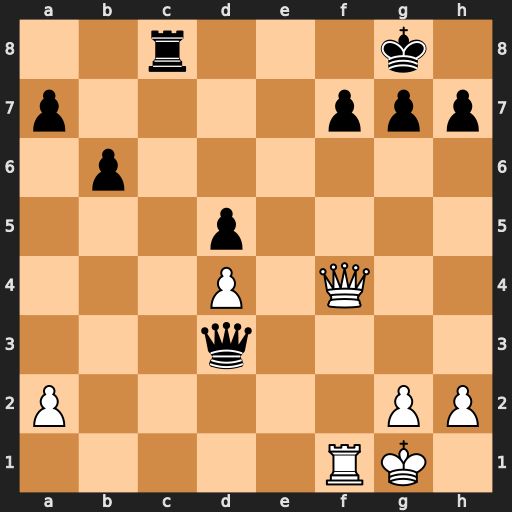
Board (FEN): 2r3k1/p4ppp/1p6/3p4/3P1Q2/3q4/P5PP/5RK1
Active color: w
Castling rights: -
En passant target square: -
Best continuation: Qxf7+ Kh8 Qf8+ Rxf8 Rxf8#